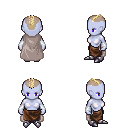
a pixel art fantasy rpg character, female body template, dark elf, purple skin, gray cape, robe skirt, white blonde short mohawk hairstyle, white cloth bracers, metal boots, four views (front, back, left, right), 2x2 character sprite sheet, small pixel art, hard edges, no anti-aliasing